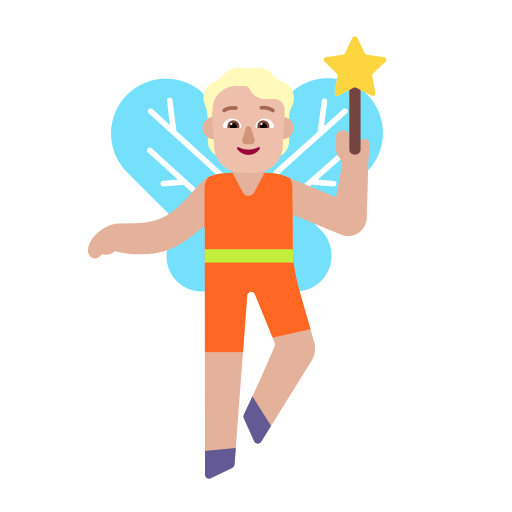
person fairy flat  light